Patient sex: M
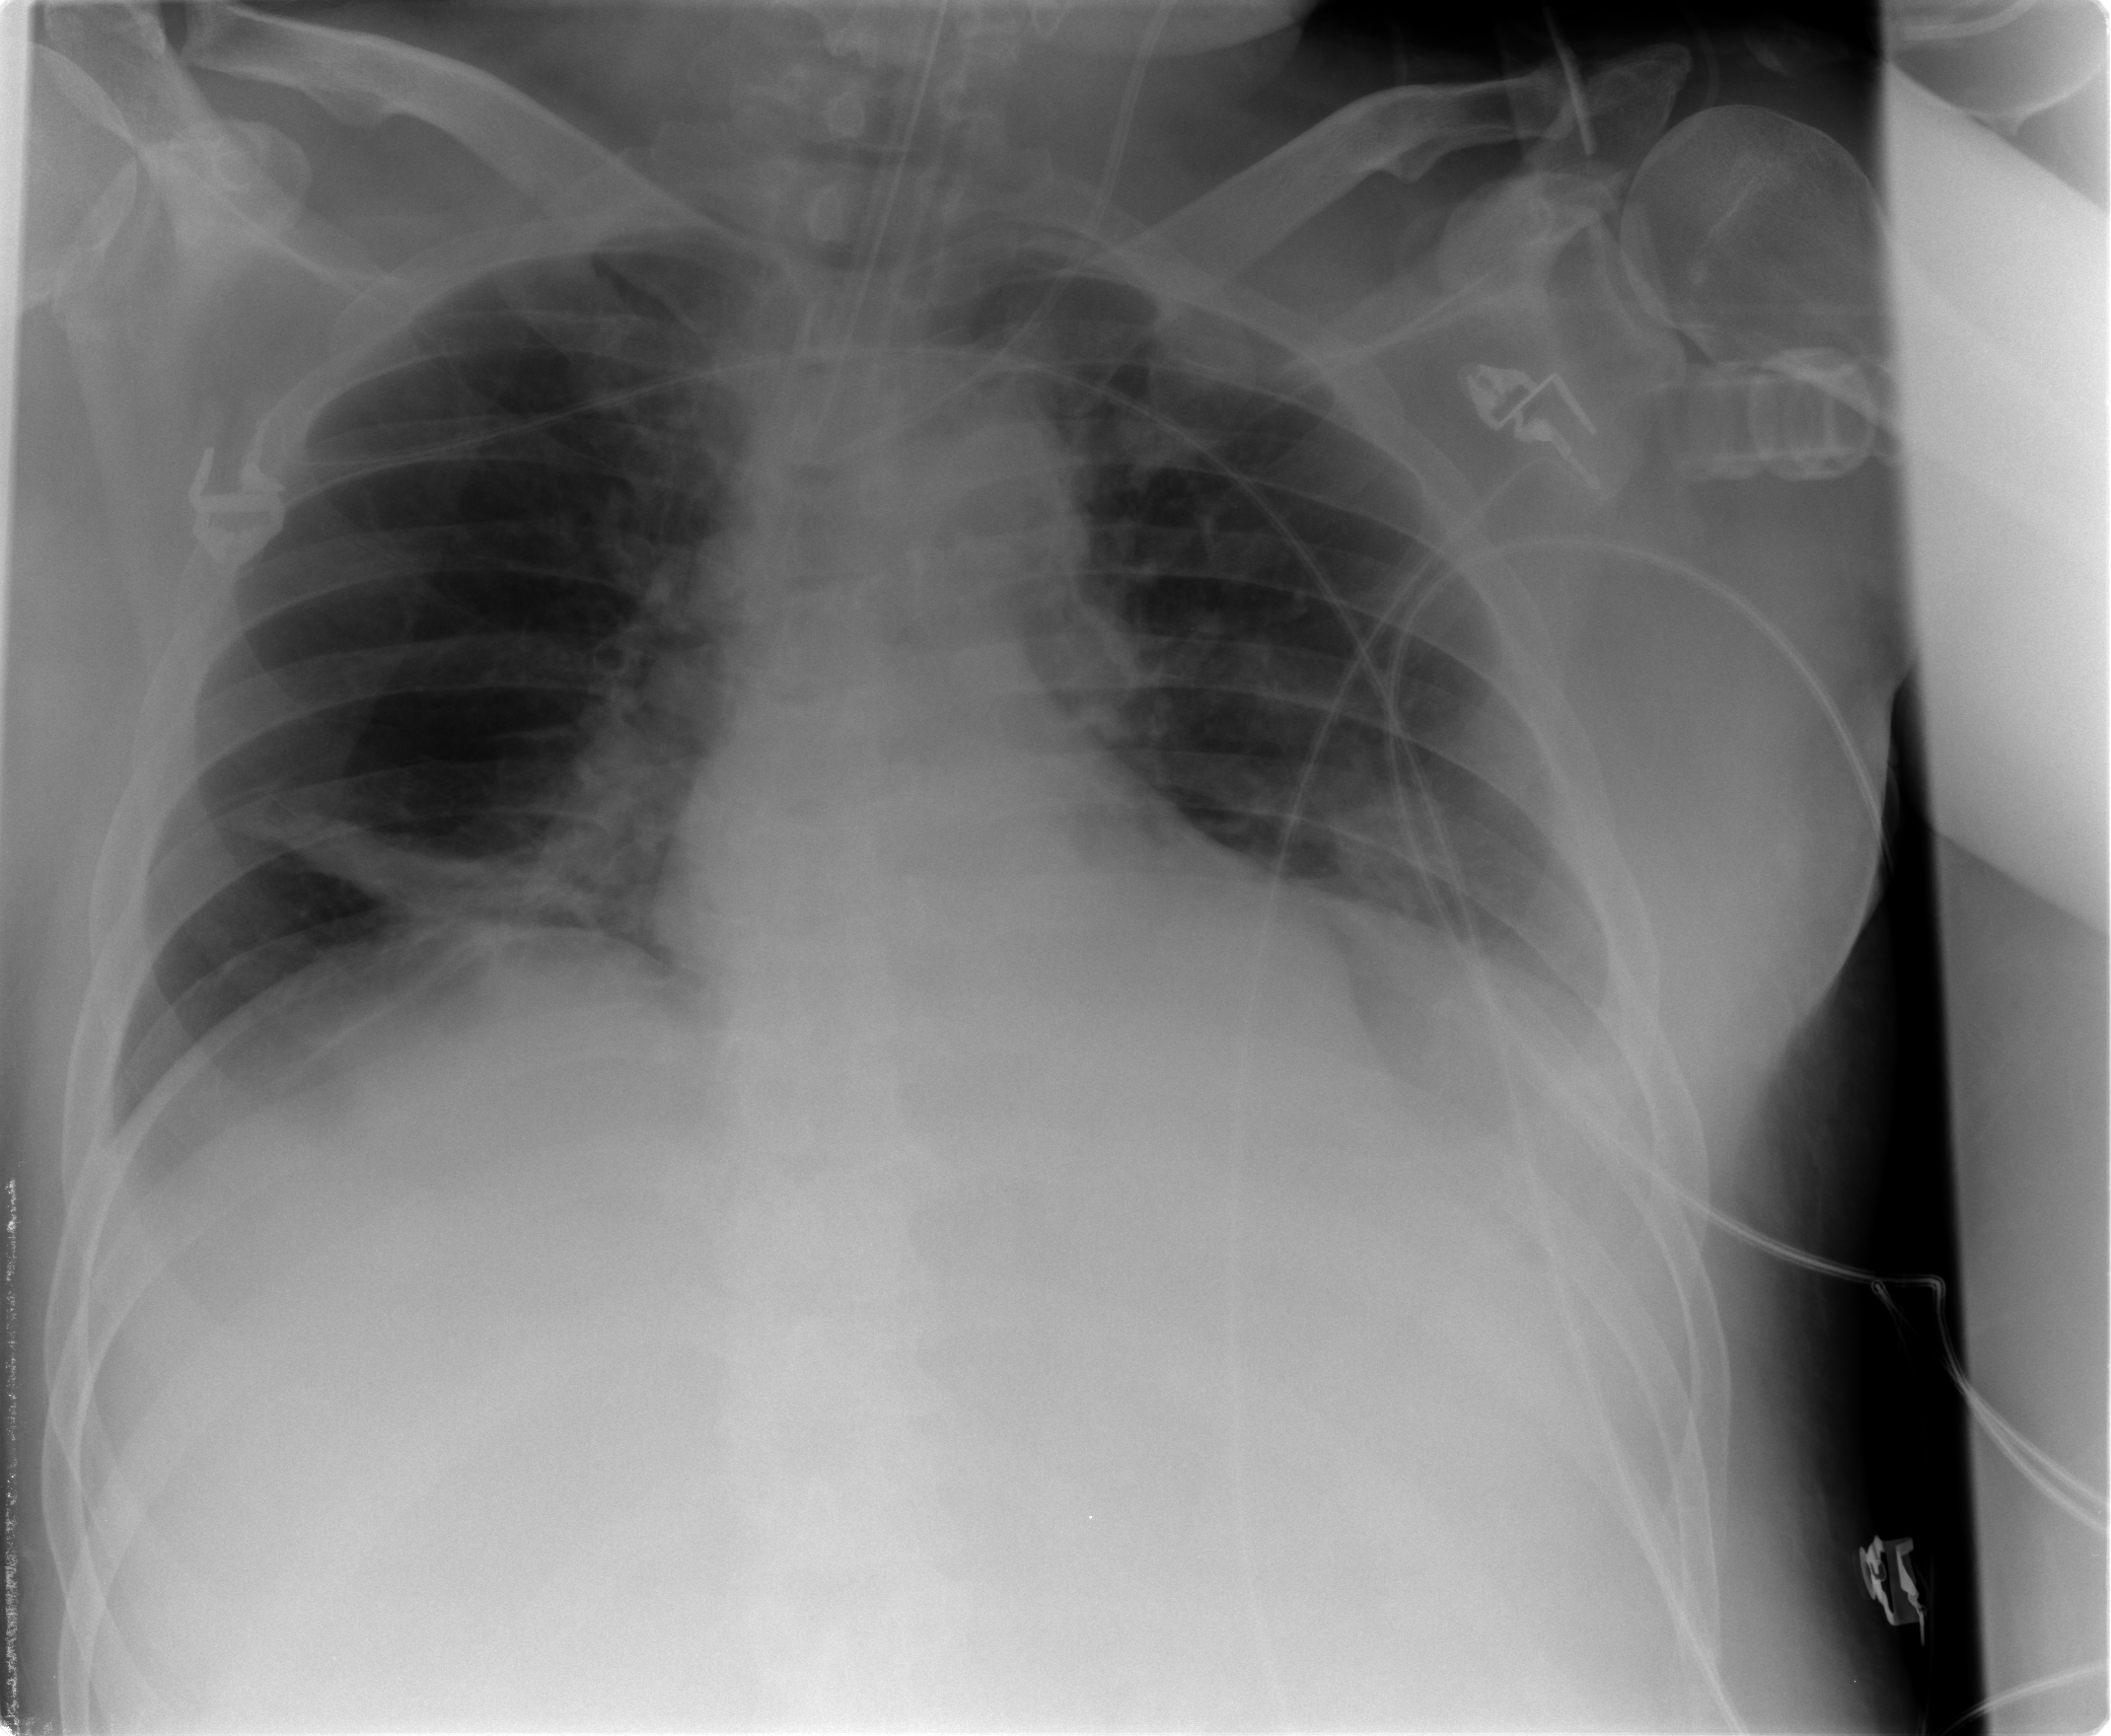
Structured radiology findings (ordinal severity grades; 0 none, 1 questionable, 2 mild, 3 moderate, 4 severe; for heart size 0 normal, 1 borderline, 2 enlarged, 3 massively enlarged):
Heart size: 2
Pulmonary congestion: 2
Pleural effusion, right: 1
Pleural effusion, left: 2
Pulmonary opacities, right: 0
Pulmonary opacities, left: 0
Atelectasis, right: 2
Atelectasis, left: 2